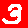
Digit: 3